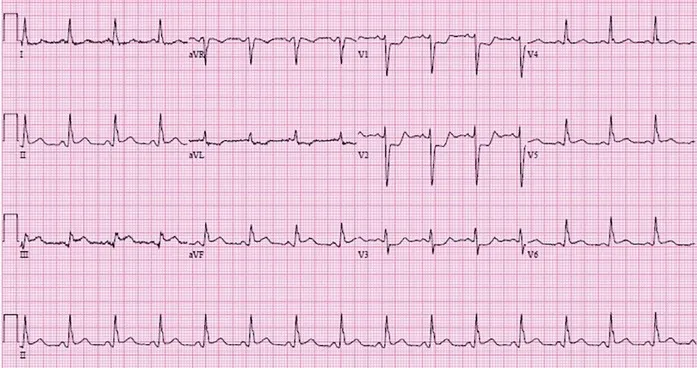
Inpatient electrocardiogram shows inferior ST segment elevation.
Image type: electrography (ekg)